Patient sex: F
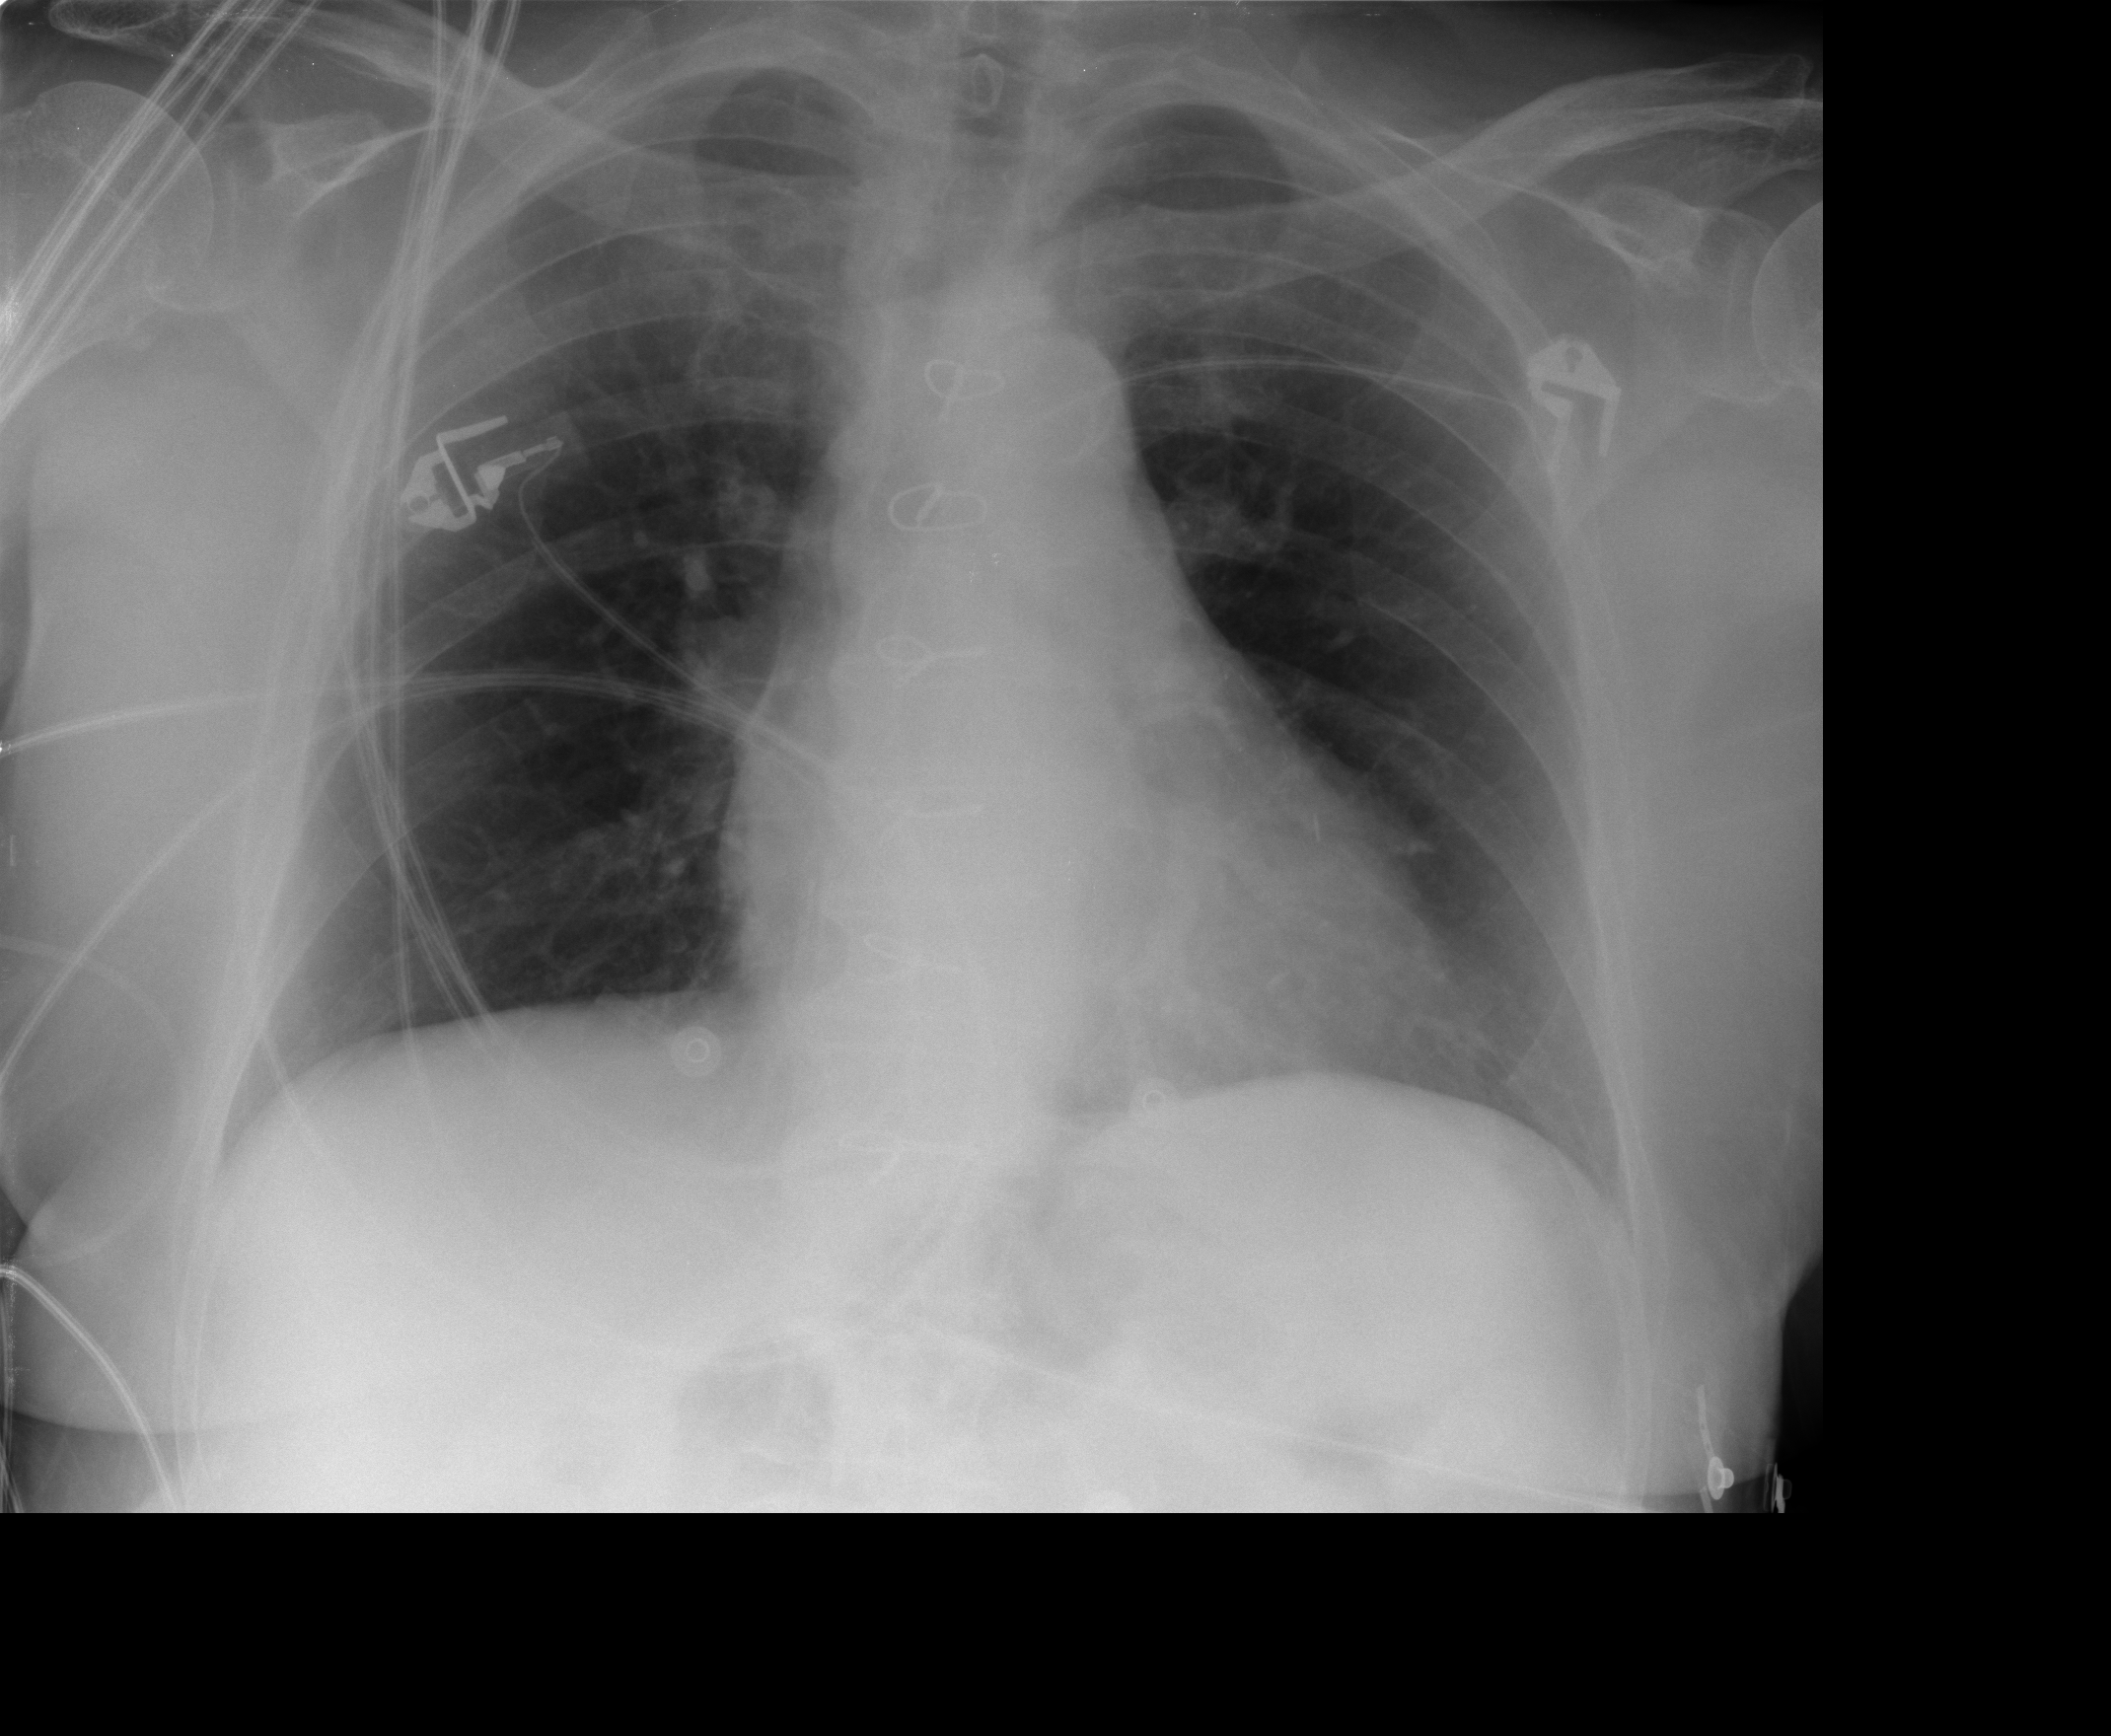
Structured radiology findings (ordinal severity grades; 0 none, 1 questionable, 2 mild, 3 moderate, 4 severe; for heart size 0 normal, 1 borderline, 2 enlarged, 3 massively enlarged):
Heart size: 2
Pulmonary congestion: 1
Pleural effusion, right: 0
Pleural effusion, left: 0
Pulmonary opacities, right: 0
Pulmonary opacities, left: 0
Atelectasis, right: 0
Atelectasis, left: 0